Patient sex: M
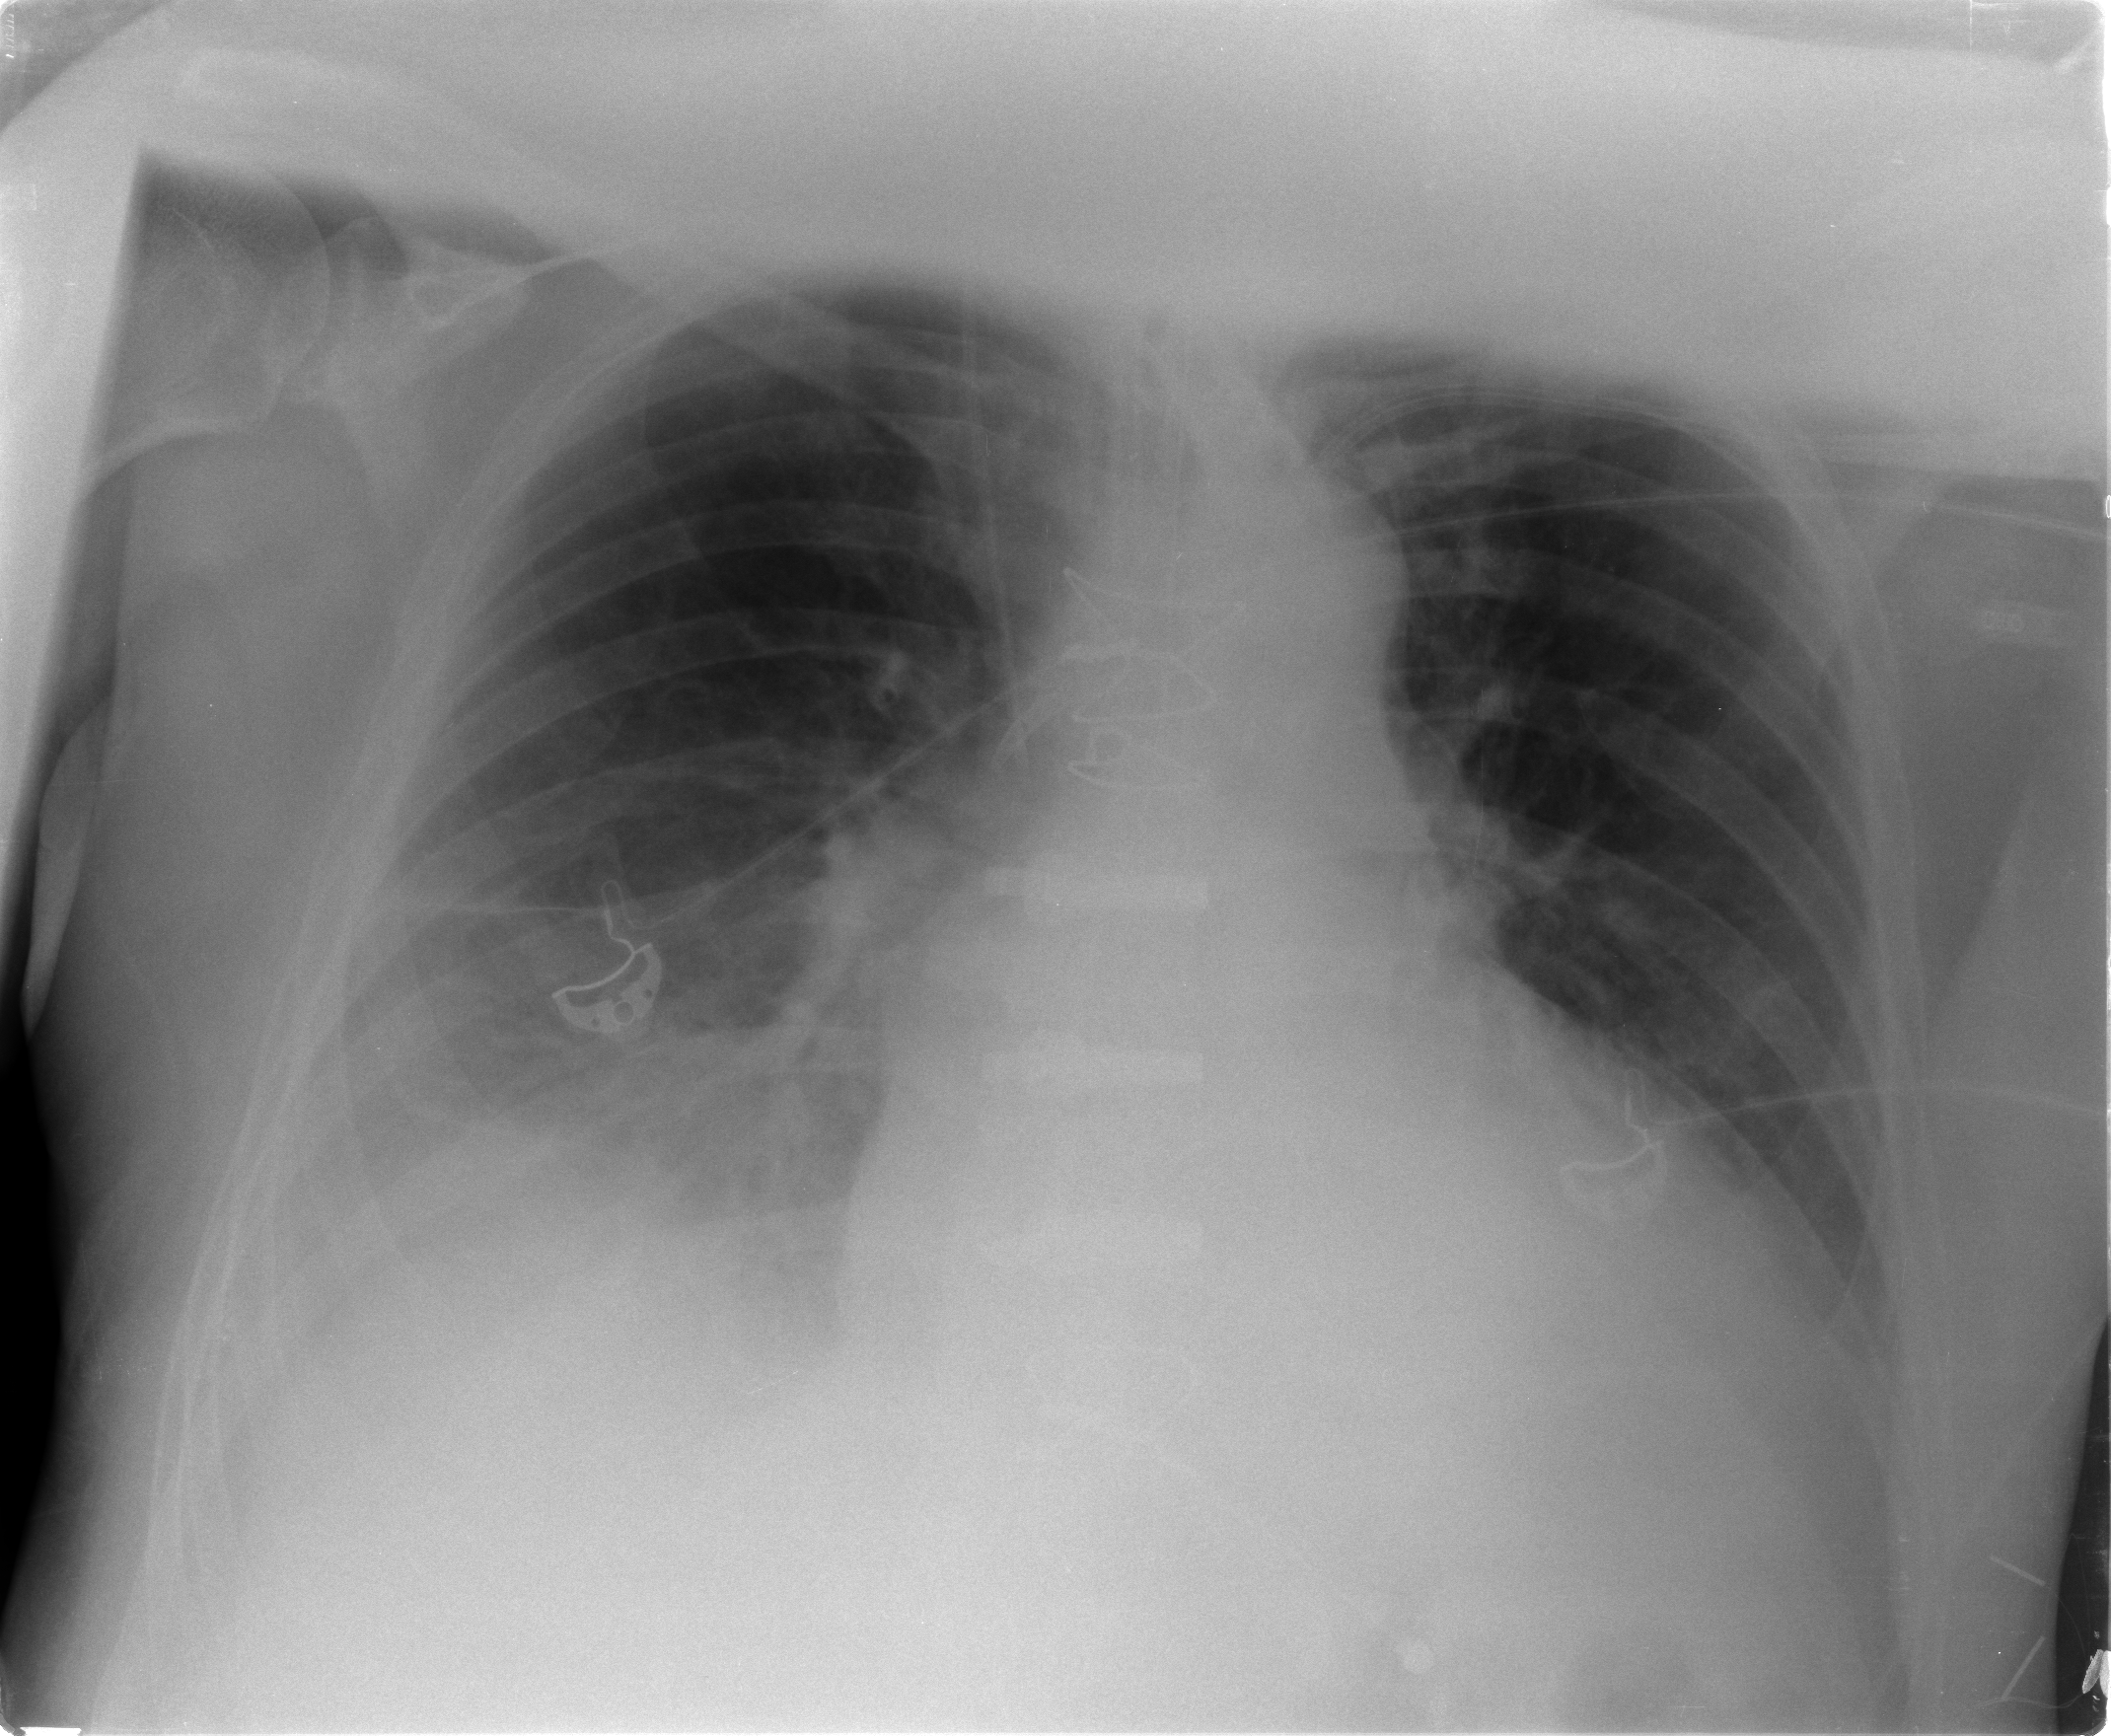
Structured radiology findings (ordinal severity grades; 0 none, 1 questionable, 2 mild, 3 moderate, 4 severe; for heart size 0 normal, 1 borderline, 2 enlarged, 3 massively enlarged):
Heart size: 2
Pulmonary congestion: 2
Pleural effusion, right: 3
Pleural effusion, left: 2
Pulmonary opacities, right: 0
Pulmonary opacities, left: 0
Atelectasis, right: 3
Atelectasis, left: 2